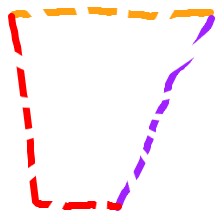
Shape: trapezoid